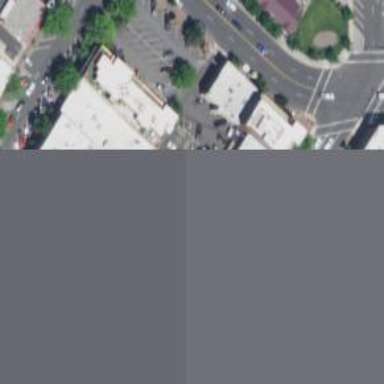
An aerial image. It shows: Retail area.